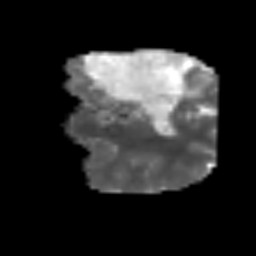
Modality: MD
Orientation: coronal
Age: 40
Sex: male
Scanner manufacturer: siemens
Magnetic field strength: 3 T
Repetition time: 3.2 s
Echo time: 0.081 s